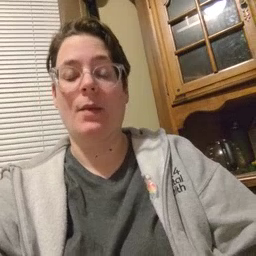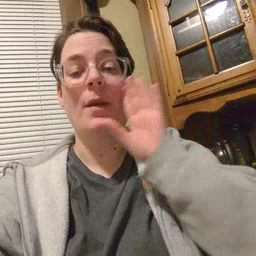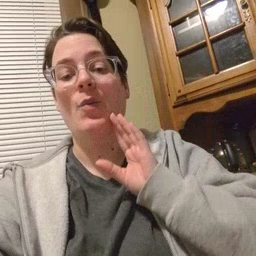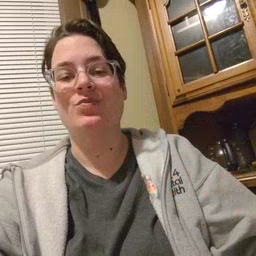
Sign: brown